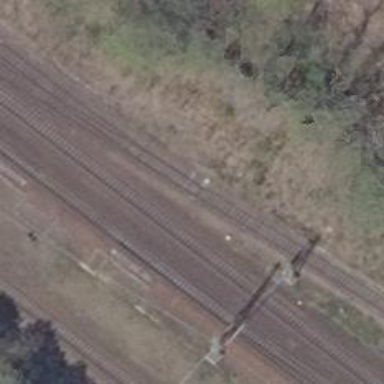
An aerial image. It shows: Railway switch.